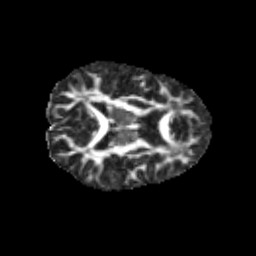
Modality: FA
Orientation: axial
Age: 11
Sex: female
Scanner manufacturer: siemens
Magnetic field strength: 3 T
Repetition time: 3.8 s
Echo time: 0.07 s